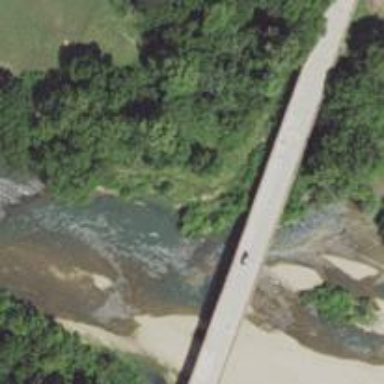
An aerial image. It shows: Secondary road crossing over beam bridge.